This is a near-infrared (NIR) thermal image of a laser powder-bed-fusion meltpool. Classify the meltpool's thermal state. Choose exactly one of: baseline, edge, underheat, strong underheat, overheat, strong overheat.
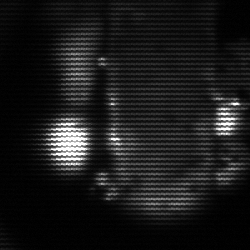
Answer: strong underheat